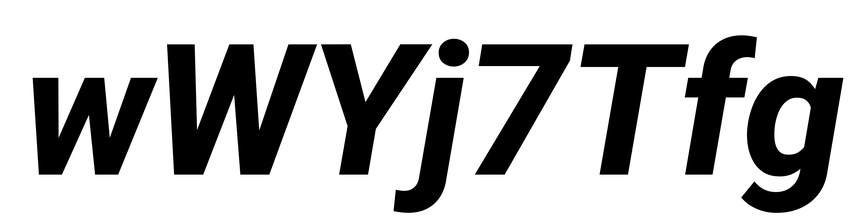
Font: Roboto-Italic_ExtraBold_Italic